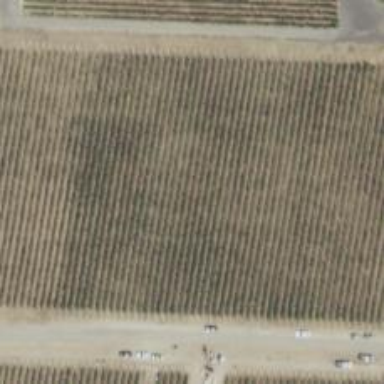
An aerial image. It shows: Vineyard growing grapes.